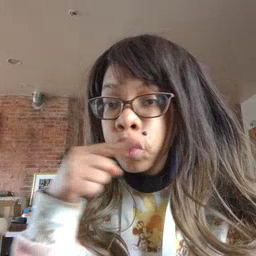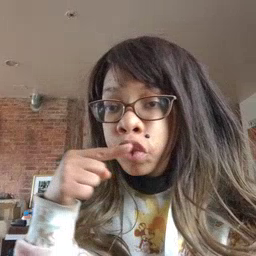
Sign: toothbrush